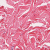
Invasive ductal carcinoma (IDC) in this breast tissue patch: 0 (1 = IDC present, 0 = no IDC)